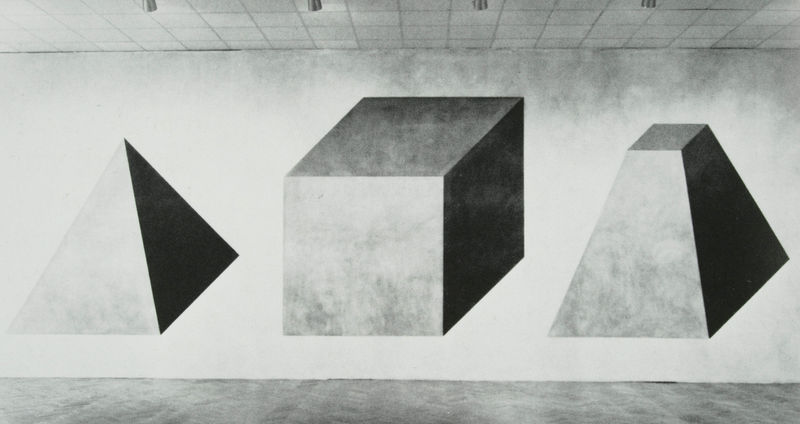
Titel: Installation The Art Institute of Chicago, Chicago - Isometric figures
Künstler: Sol Lewitt
Schlagwörter: körper, schatten, weiß, dreieck, grau, lampen, licht, raum, schwarz, wand, boden, decke, drei, schlagschatten, perspektive, parkett, formen, wandmalerei, abstraktion, halle, foto, kegel, schwarzweiss, schraffur, gross, leinwand, bleistift, würfel, reihung, ausstellung, fries, raute, negativ, quader, pyramide, sol, wandbild, illusion, objekt, geometrie, lewitt, kuben, installation, zeichnungen, kubus, trapez, positiv, wandfries, strahler, geometrische körper, sol le witt, fehlende schatten, stumpfer kegel